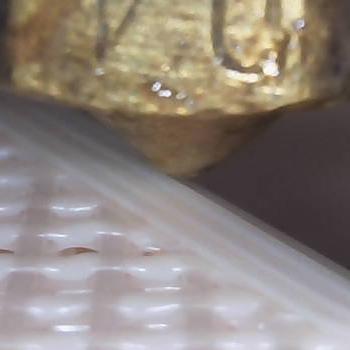
Flow rate: 52%